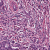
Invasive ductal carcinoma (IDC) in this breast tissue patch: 1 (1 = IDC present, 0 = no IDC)